Question: I'm using ActionbarSherlock Tabs navigation with ViewPager.
But tabs don't take the whole width:

The code is standart. It's a little bit too long to paste it here, so <URL>. ActionbarSherlock 4.2.
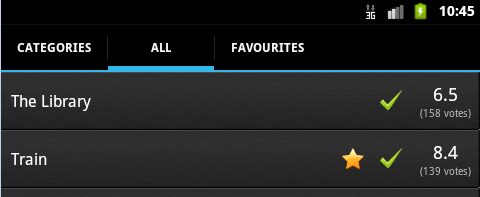
Answer: > I want three fixed tabs on the whole width of a screen.
You will need to find an implementation of tabs for 'ViewPager' (e.g., 'PagerTabStrip' from the Android Support package, or a tab implementation from ViewPagerIndicator) and modify it to look the way you want.